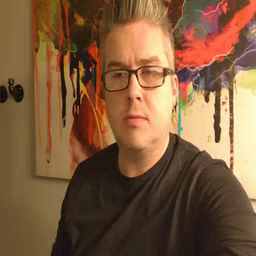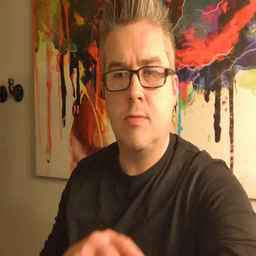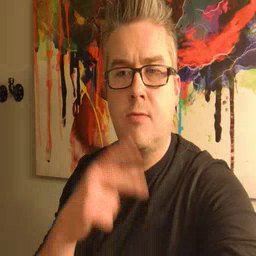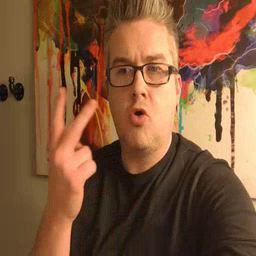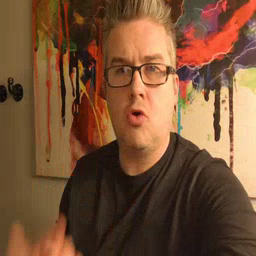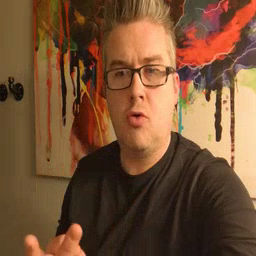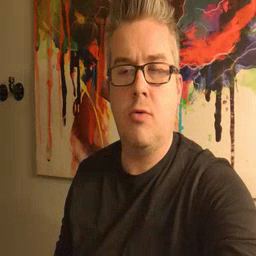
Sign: fall